Question: Here is the screenshot:
How do I apply constraints, so that
1. the red view stays at same height, independent of 3.5 or 4 inch form factor
2. the green and blue are same width and same height
3. the green, blue and red have the standard spacing to the containing view
4. the red, green, blue have the spacing to each other
5. the green aligns to the red on the right side
6. the blue aligns to the red in the left side
The app runs only in portrait mode. XCode 5 and iOS 7.
Thanks
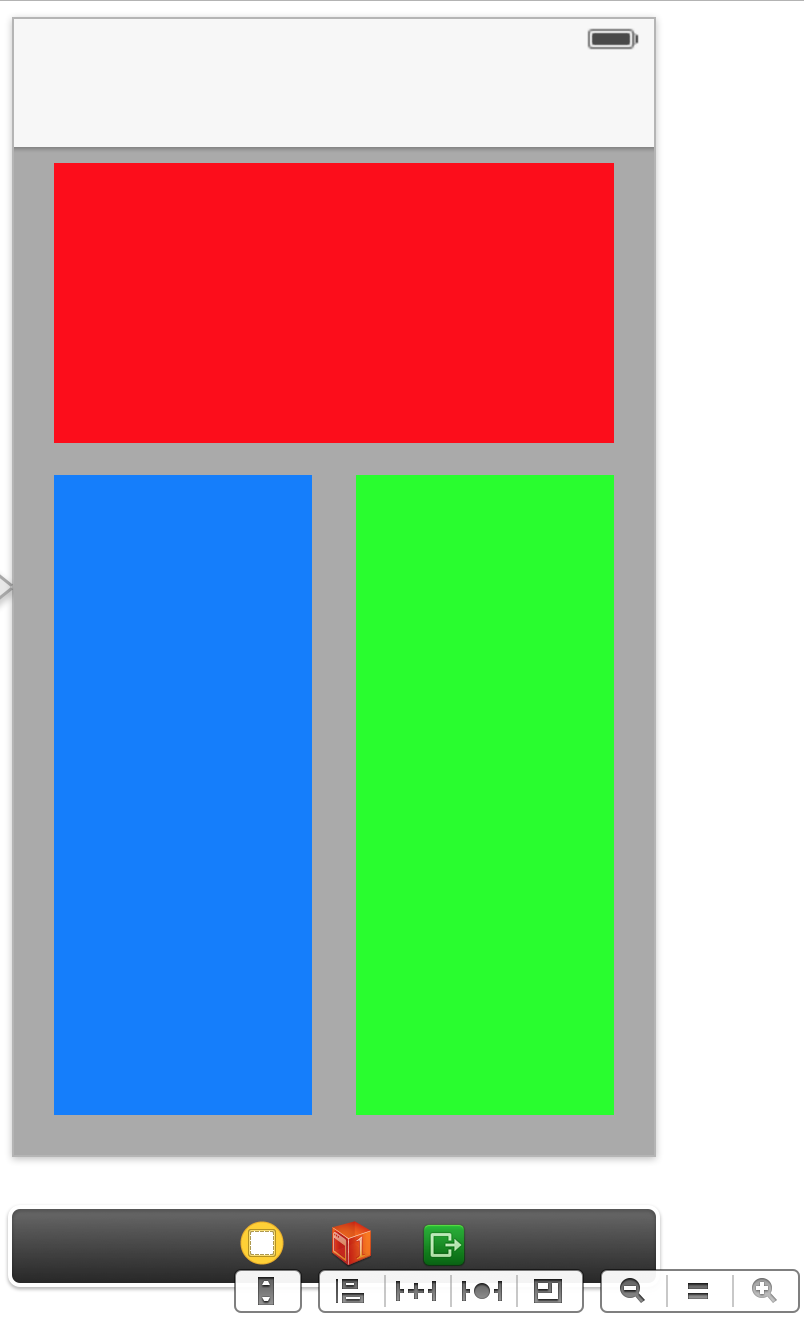
Answer: This is so simple if you give it a try.
1. For red, fix its left, right & top value as in container.
2. For blue, fix left & bottom, similarly for green, fix right & bottom with respect to parent views.
3. Ctrl+drag from blue to green & select height option from popup. Next time repeat for width.
4. For red, fix the height from constraints.
5. ctrl+drag from blue to green & set its right position.
6. Ctrl+drag from green to red & select top position.
Let me know if it does not work for you.